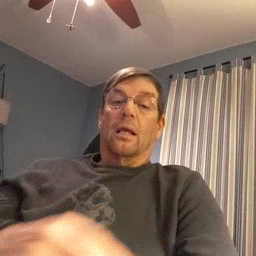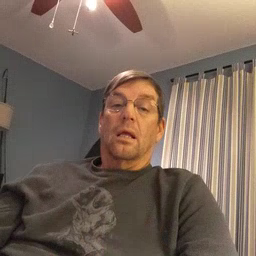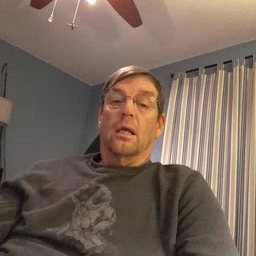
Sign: weus